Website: macys
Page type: payment
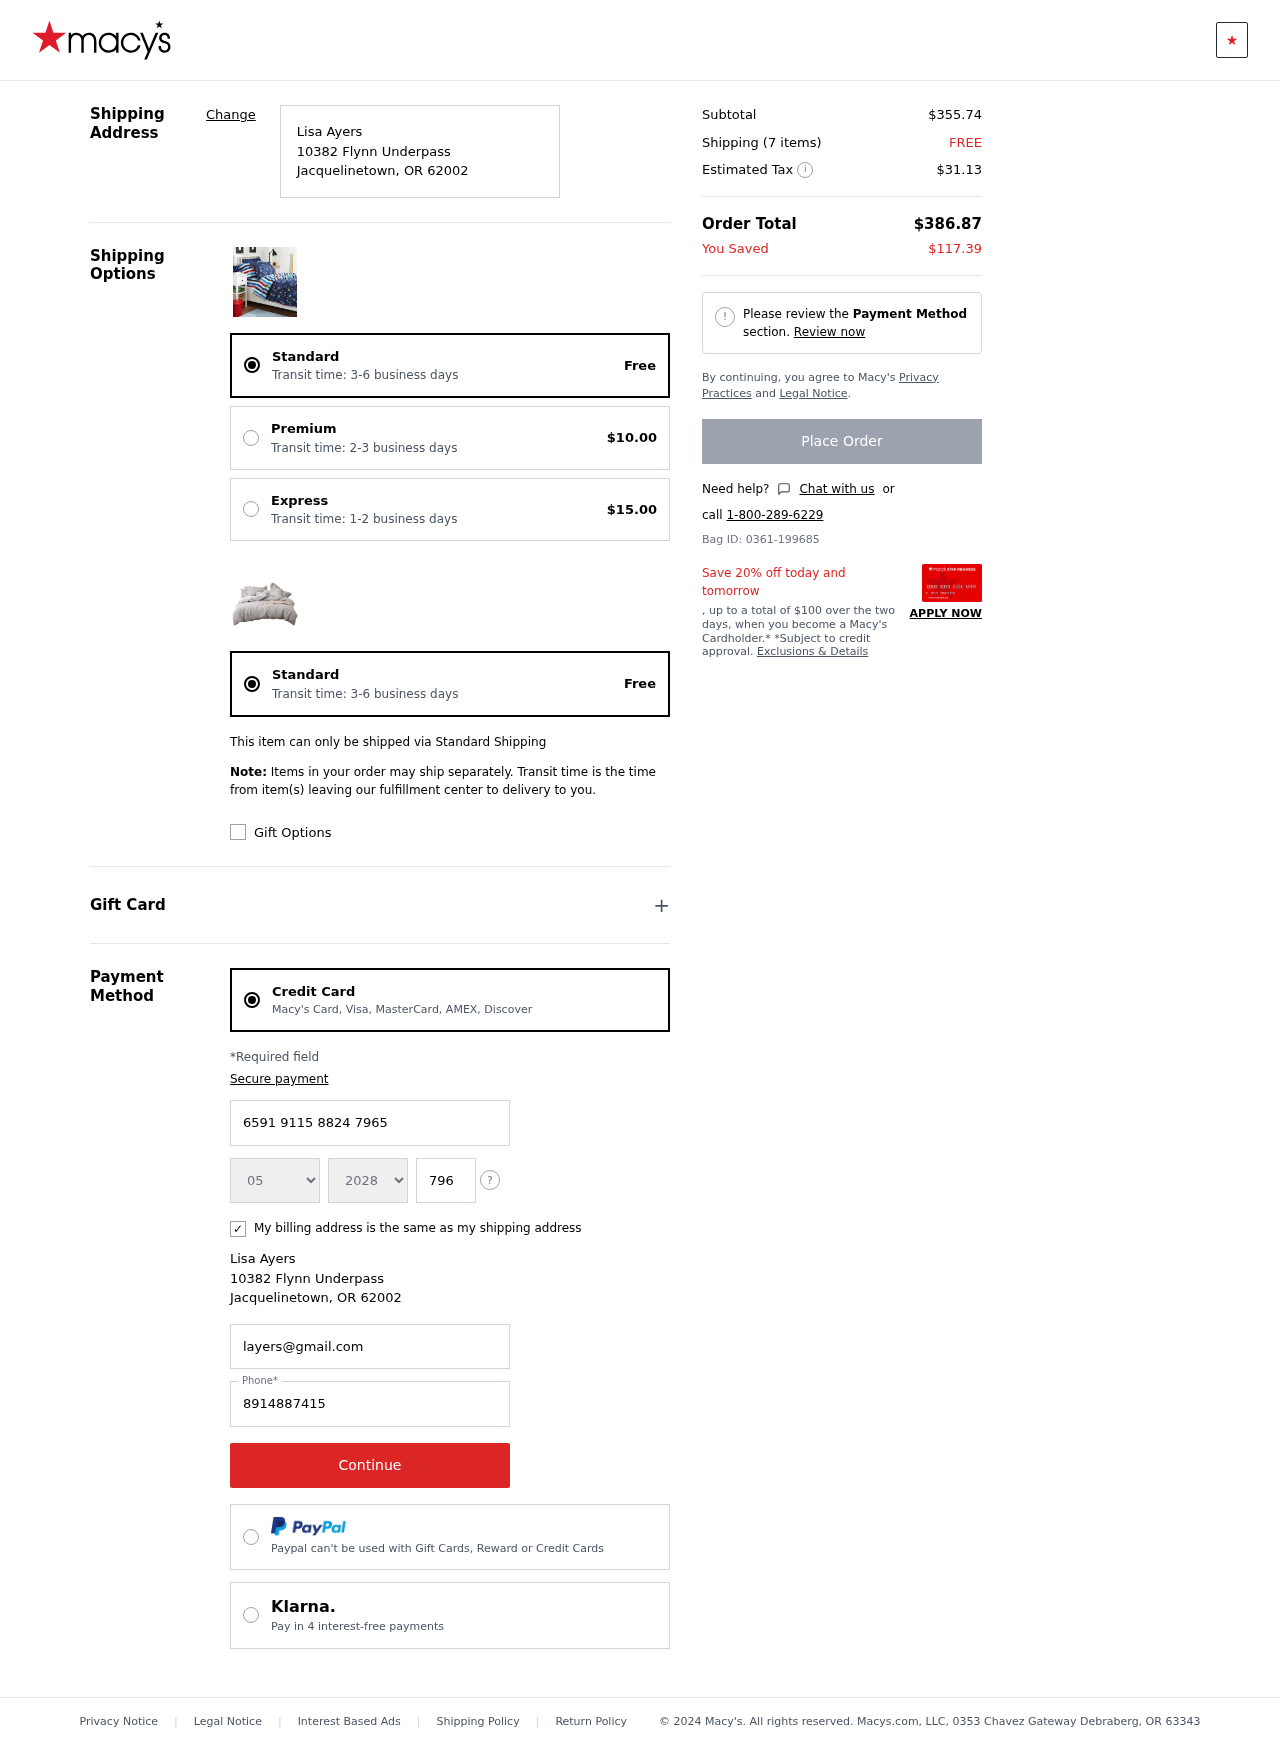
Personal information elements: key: PII_CARD_CVV
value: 796
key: PII_CARD_EXPIRY_MONTH
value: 05
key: PII_CARD_EXPIRY_YEAR
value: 28
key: PII_CARD_NUMBER
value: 6591 9115 8824 7965
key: PII_CITY
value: Jacquelinetown
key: PII_EMAIL
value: layers@gmail.com
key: PII_FULLNAME
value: Lisa Ayers
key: PII_PHONE
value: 8914887415
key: PII_POSTCODE
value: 62002
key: PII_STATE_ABBR
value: OR
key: PII_STREET
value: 10382 Flynn Underpass
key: PII_FULLNAME2
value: Lisa Ayers
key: PII_CITY2
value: Jacquelinetown
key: PII_STATE_ABBR2
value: OR
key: PII_POSTCODE_FULL
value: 62002
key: PII_POSTCODE_NUMERIC
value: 62002
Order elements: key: ORDER_DELIVERY_DATE
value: Transit time: 3-6 business days
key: ORDER_SHIPPING_STANDARD
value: Free
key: ORDER_SHIPPING_PREMIUM
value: $10.00
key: ORDER_SHIPPING_EXPRESS
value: $15.00
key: ORDER_DELIVERY_DATE2
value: Transit time: 3-6 business days
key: ORDER_SHIPPING_STANDARD2
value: Free
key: ORDER_SUBTOTAL
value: $355.74
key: ORDER_NUM_ITEMS
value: Shipping (7 items)
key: ORDER_SHIPPING_COST
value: FREE
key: ORDER_TAX
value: $31.13
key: ORDER_TOTAL
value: $386.87
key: ORDER_SAVINGS
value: $117.39
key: ORDER_ID
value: Bag ID: 0361-199685